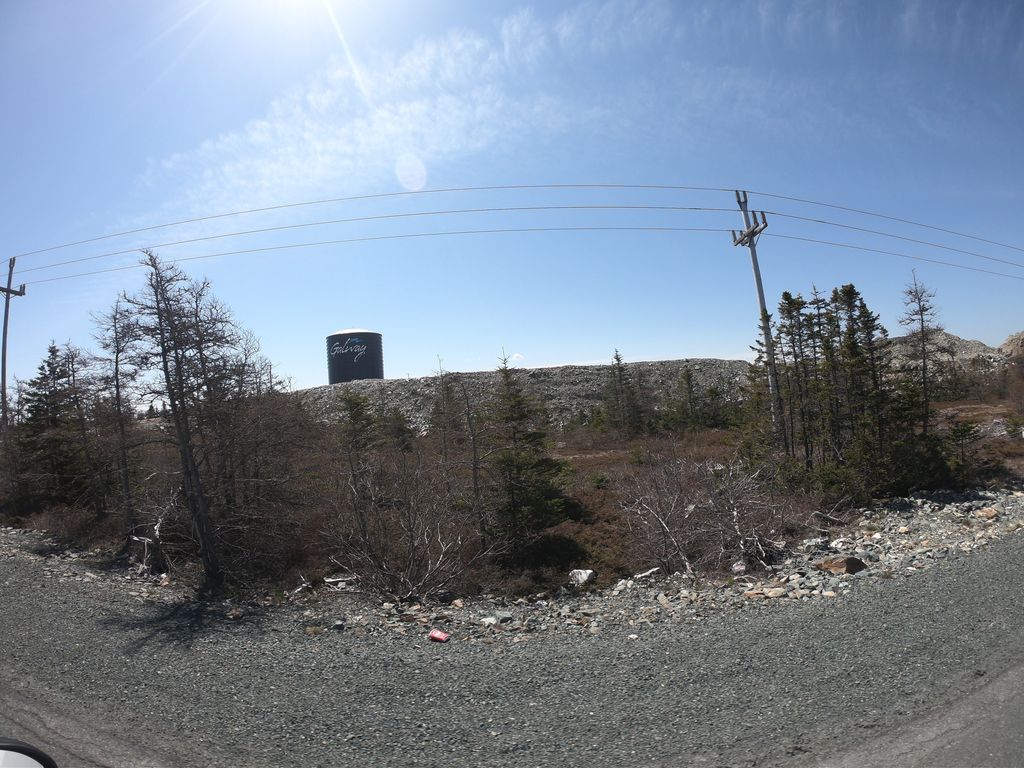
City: st_johns